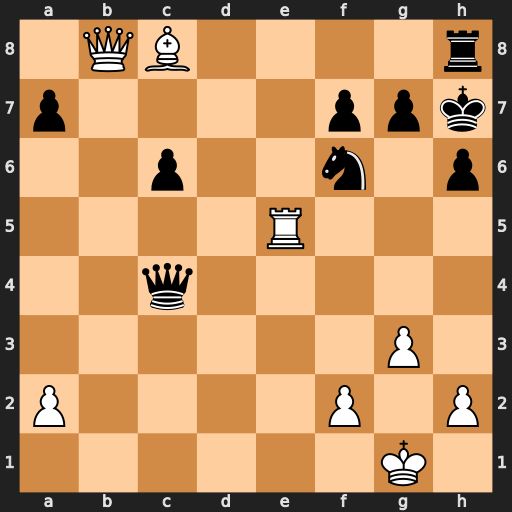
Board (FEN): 1QB4r/p4ppk/2p2n1p/4R3/2q5/6P1/P4P1P/6K1
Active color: w
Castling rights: -
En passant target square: -
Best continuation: Qb1+ g6 Be6 fxe6 Qb7+ Kg8 Ra5 a6 Rxa6 Qxa6 Qxa6